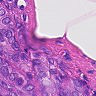
Metastatic tissue present: yes